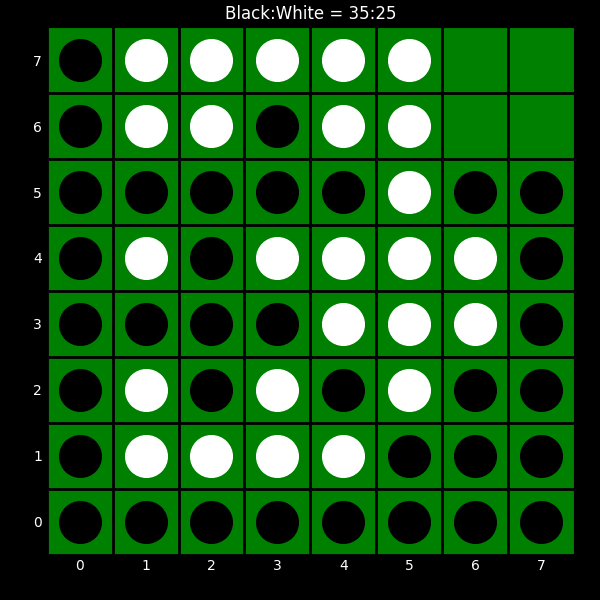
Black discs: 35
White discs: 25